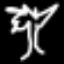
Label: palm tree